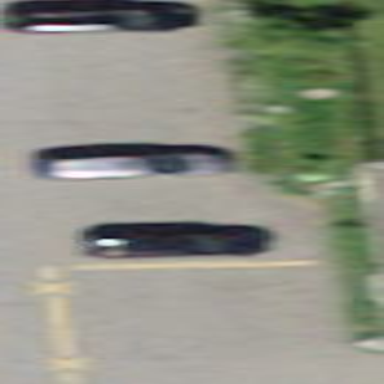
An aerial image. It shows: Parking area.